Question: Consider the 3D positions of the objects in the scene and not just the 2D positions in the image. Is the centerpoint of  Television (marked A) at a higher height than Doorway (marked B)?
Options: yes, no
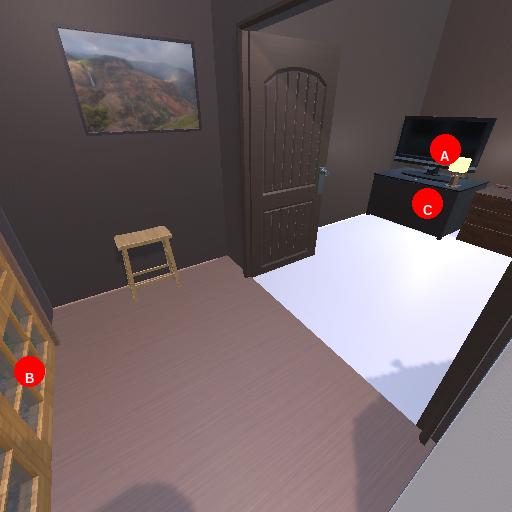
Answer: yes